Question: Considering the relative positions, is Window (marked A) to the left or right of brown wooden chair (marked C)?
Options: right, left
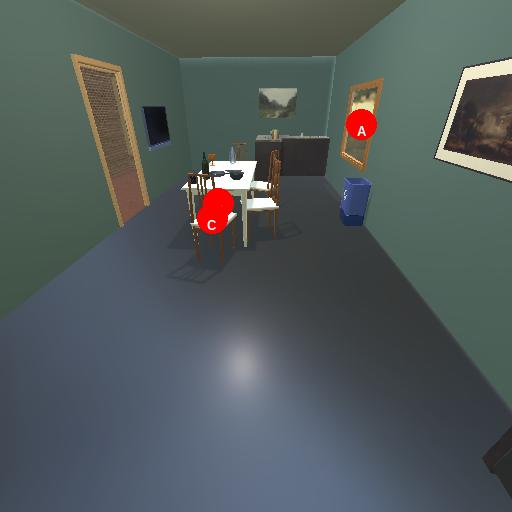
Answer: right